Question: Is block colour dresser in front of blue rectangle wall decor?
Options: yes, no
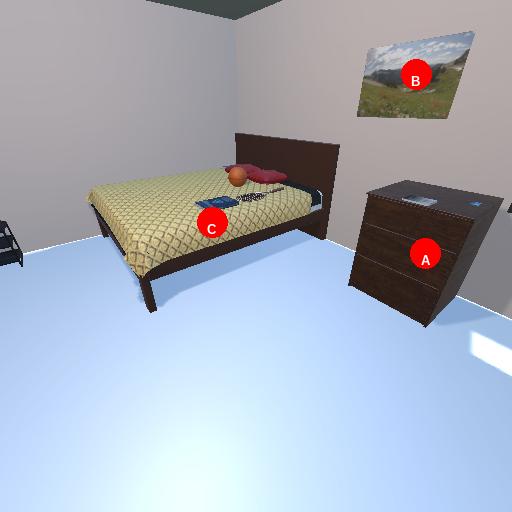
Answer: yes